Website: macys
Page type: cart
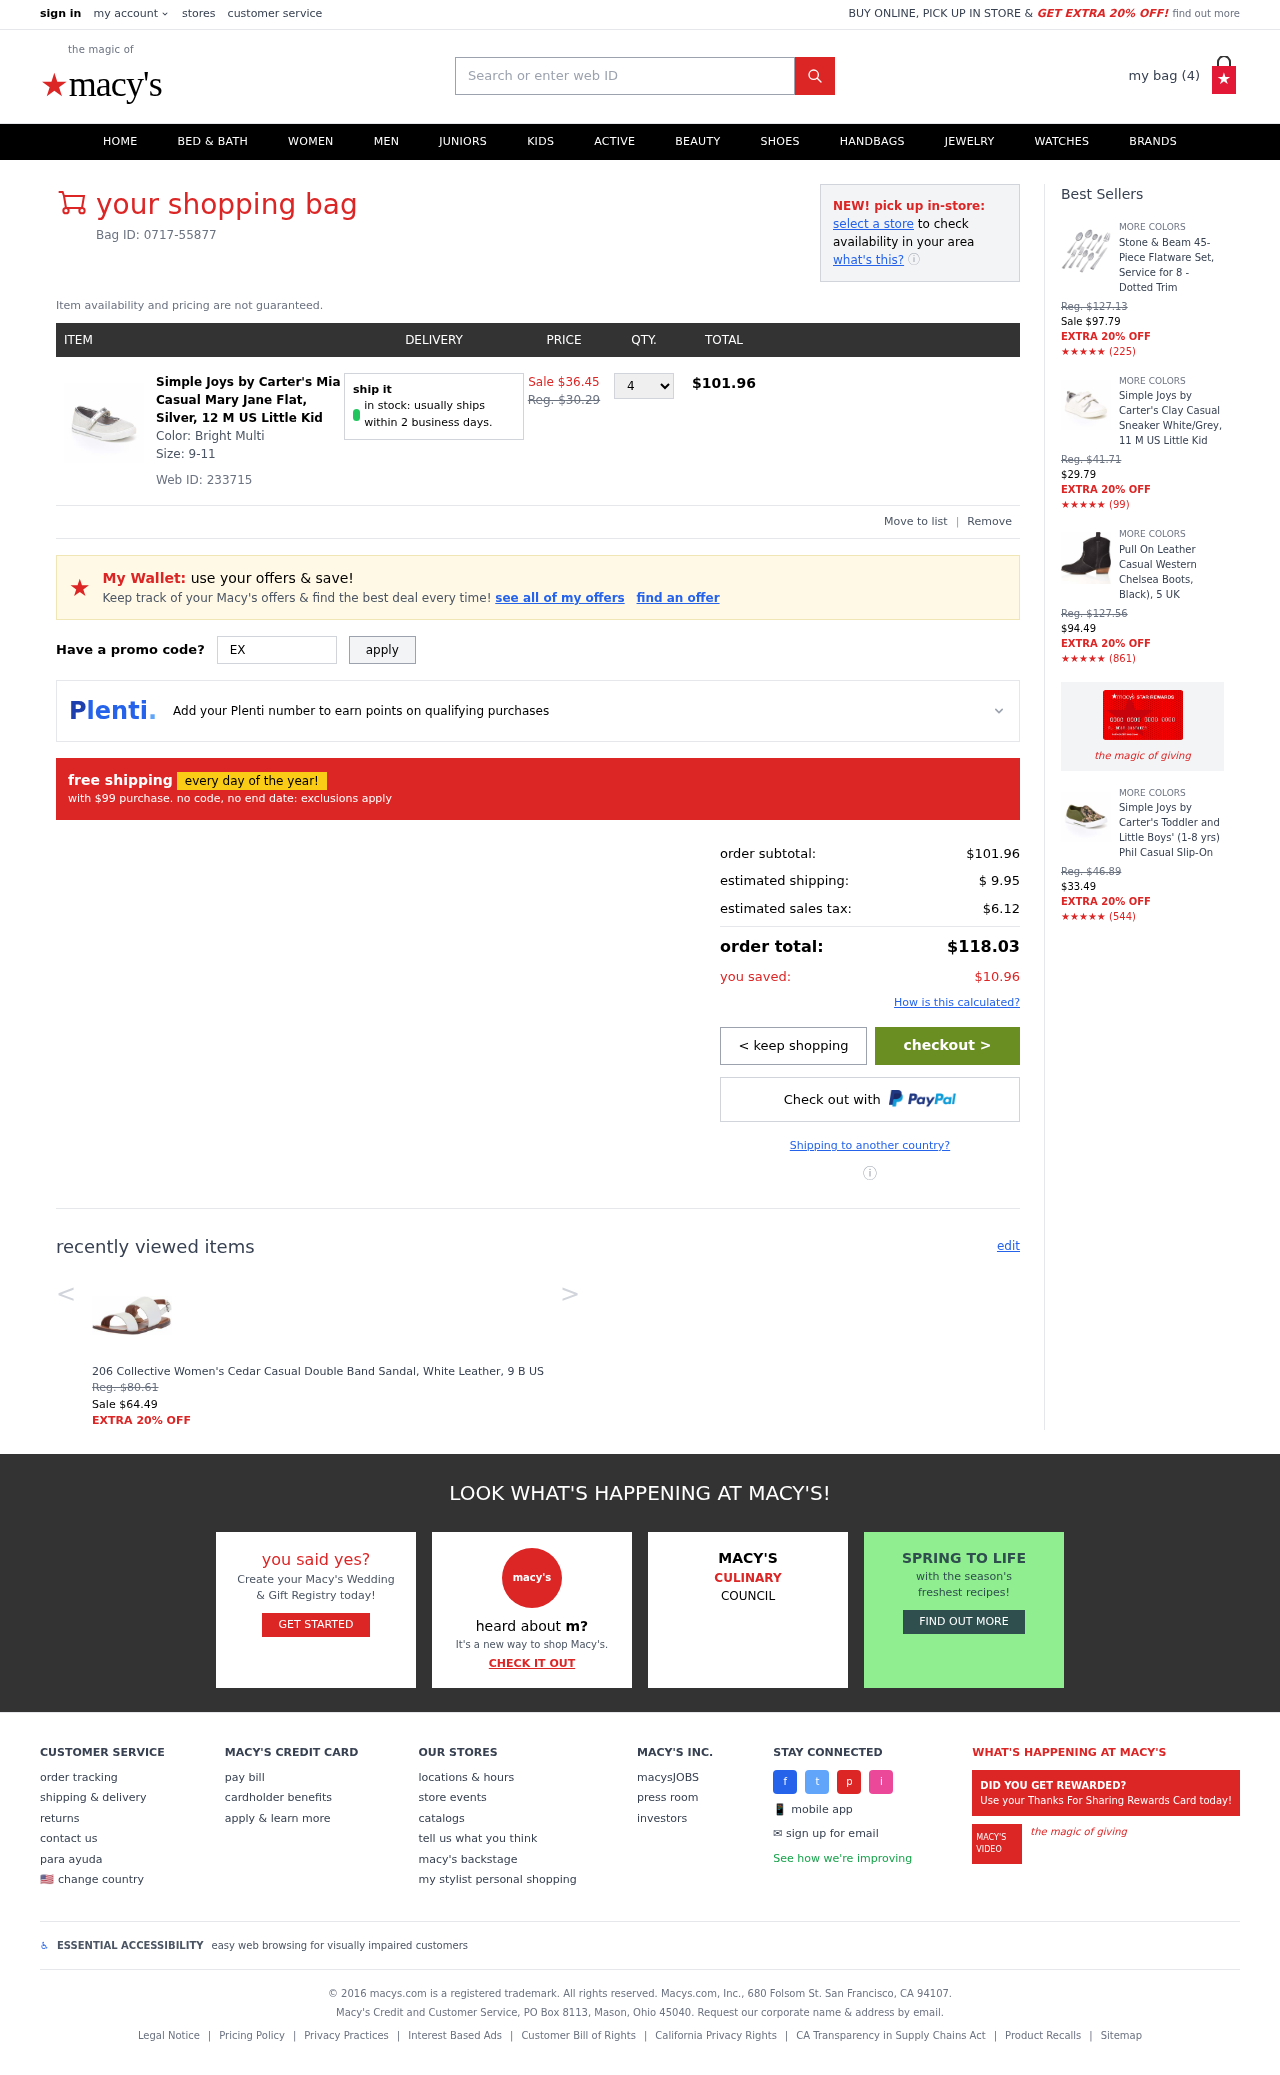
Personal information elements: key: PII_PROMO_CODE
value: EXTRA54
Product elements: key: PRODUCT1_NAME
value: Simple Joys by Carter's Mia Casual Mary Jane Flat, Silver, 12 M US Little Kid
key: PRODUCT1_PRICE
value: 25.49
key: PRODUCT1_QUANTITY
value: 4
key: PRODUCT2_NAME
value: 206 Collective Women's Cedar Casual Double Band Sandal, White Leather, 9 B US
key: PRODUCT2_PRICE
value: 64.49
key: PRODUCT3_NAME
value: Stone & Beam 45-Piece Flatware Set, Service for 8 - Dotted Trim
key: PRODUCT3_NUM_RATINGS
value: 225
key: PRODUCT3_PRICE
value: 97.79
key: PRODUCT4_NAME
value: Simple Joys by Carter's Clay Casual Sneaker White/Grey, 11 M US Little Kid
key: PRODUCT4_NUM_RATINGS
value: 99
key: PRODUCT4_PRICE
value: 29.79
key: PRODUCT5_NAME
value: Pull On Leather Casual Western Chelsea Boots, Black), 5 UK
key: PRODUCT5_NUM_RATINGS
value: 861
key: PRODUCT5_PRICE
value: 94.49
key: PRODUCT6_NAME
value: Simple Joys by Carter's Toddler and Little Boys' (1-8 yrs) Phil Casual Slip-On
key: PRODUCT6_NUM_RATINGS
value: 544
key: PRODUCT6_PRICE
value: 33.49
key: PRODUCT1_ORIGINAL_PRICE
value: Sale $36.45
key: PRODUCT1_TOTAL
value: $101.96
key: PRODUCT2_ORIGINAL_PRICE
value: Reg. $80.61
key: PRODUCT3_ORIGINAL_PRICE
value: Reg. $127.13
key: PRODUCT3_RATING
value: ★★★★★
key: PRODUCT4_ORIGINAL_PRICE
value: Reg. $41.71
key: PRODUCT4_RATING
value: ★★★★★
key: PRODUCT5_ORIGINAL_PRICE
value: Reg. $127.56
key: PRODUCT5_RATING
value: ★★★★★
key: PRODUCT6_ORIGINAL_PRICE
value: Reg. $46.89
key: PRODUCT6_RATING
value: ★★★★★
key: PRODUCT_WEB_ID
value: Web ID: 233715
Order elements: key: ORDER_NUM_ITEMS
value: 4
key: ORDER_BAG_ID
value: Bag ID: 0717-55877
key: ORDER_SUBTOTAL
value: $101.96
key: ORDER_SHIPPING_COST
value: $ 9.95
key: ORDER_TAX
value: $6.12
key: ORDER_TOTAL
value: $118.03
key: ORDER_SAVINGS
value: $10.96
Search elements: key: HEADER_SEARCH
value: Search or enter web ID